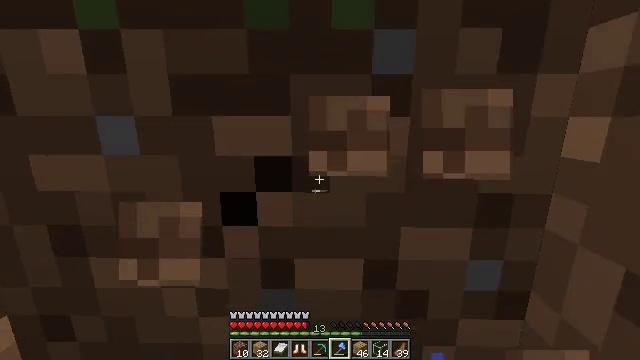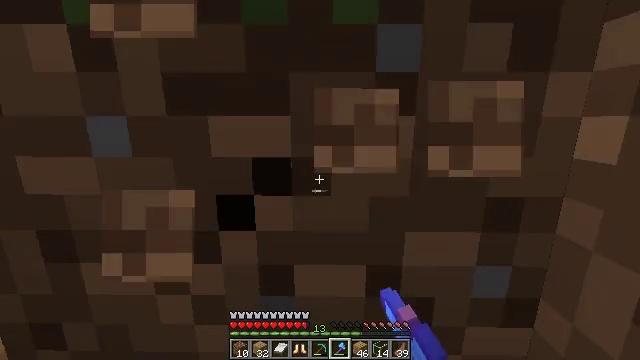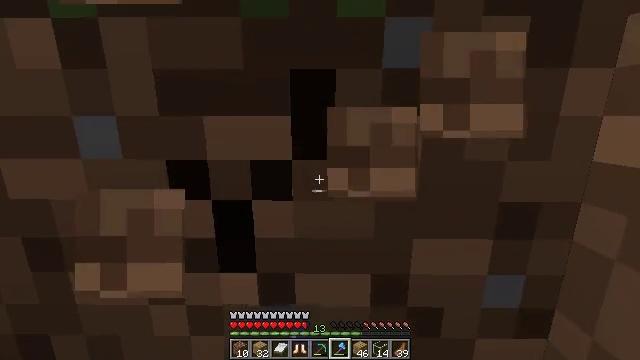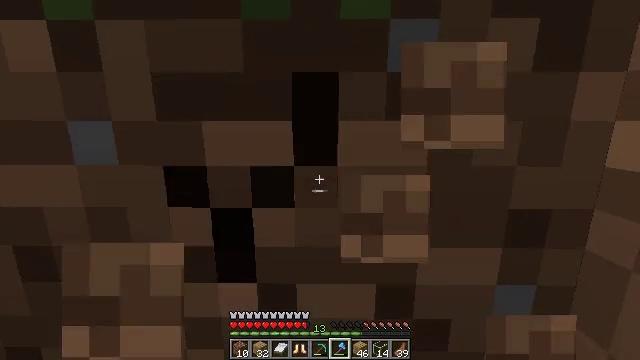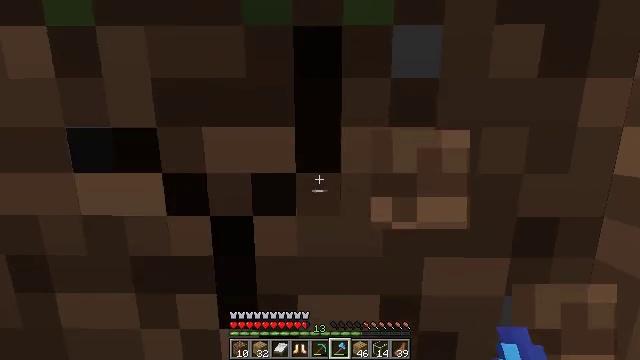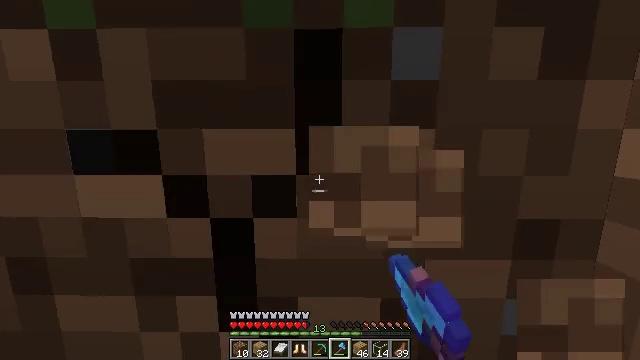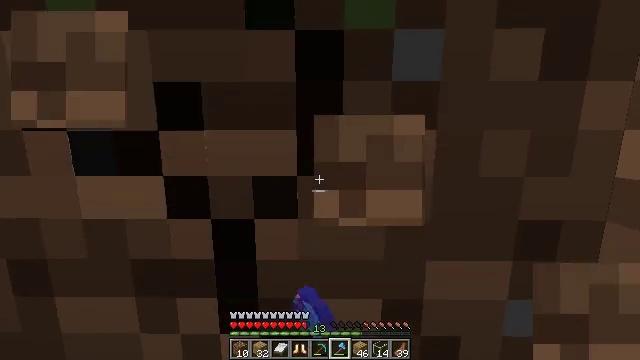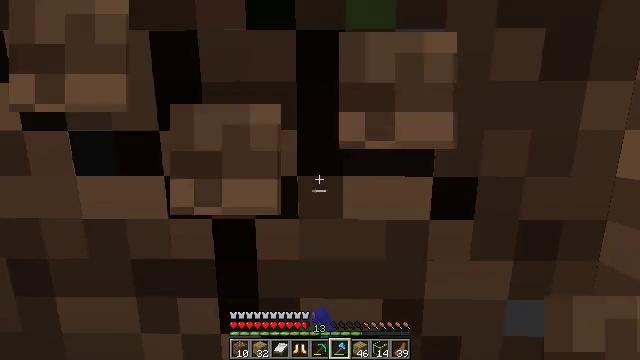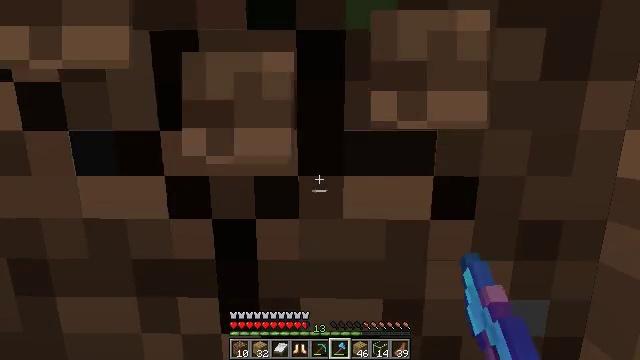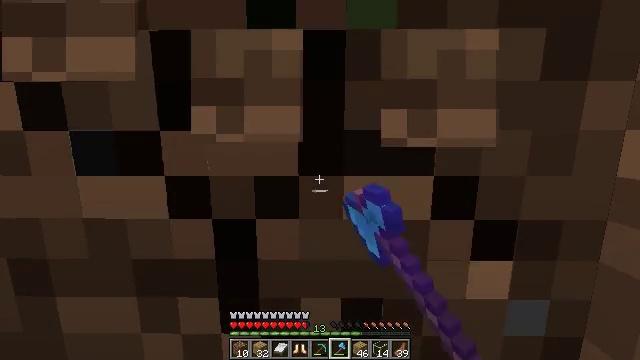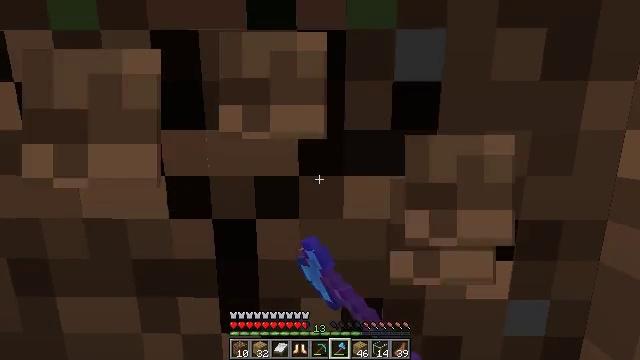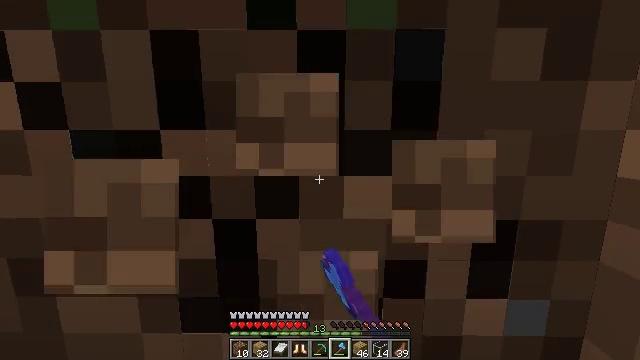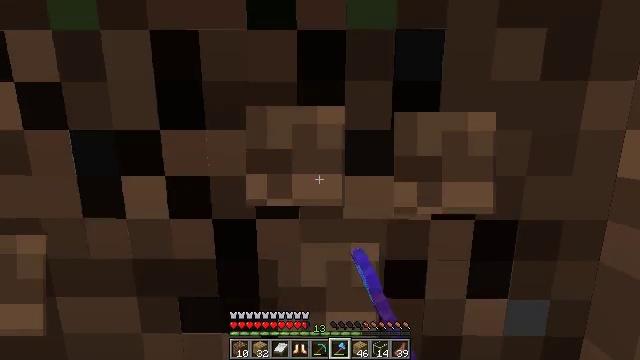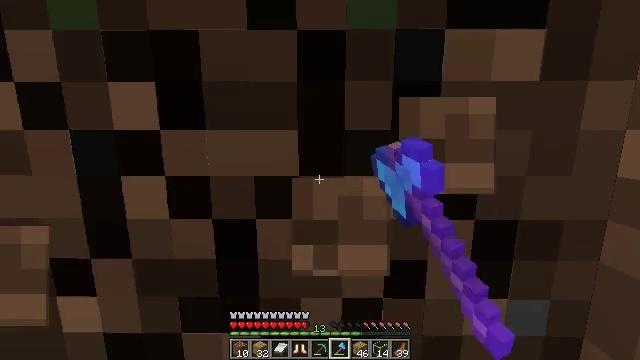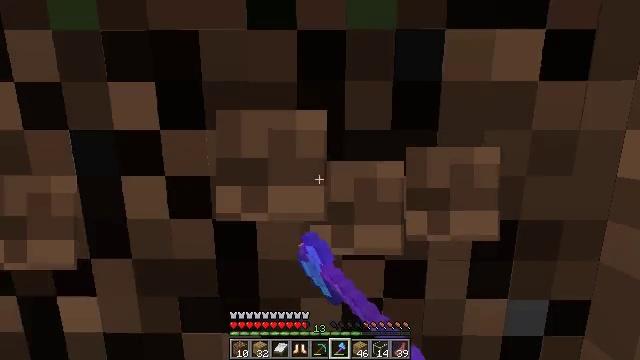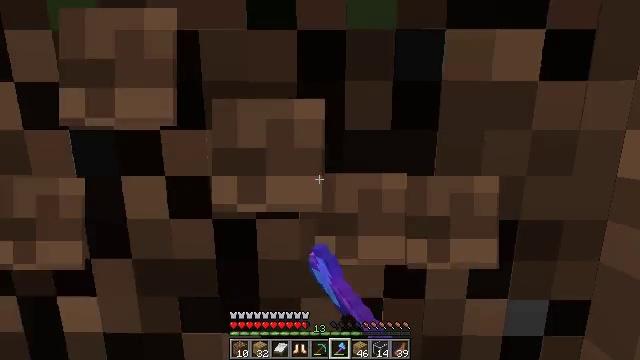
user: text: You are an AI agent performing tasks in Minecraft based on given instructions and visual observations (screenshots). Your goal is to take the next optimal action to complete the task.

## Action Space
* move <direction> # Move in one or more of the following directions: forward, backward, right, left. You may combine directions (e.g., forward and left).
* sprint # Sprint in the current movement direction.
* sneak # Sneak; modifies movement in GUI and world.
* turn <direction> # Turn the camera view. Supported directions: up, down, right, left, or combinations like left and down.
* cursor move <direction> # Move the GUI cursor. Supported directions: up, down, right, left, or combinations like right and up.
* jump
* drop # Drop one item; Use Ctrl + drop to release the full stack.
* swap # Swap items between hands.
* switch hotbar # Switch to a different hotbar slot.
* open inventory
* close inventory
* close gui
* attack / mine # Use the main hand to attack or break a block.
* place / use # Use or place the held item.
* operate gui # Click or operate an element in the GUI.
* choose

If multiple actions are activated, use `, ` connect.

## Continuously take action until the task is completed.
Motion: motion action
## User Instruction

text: Gather grass block for landscaping.
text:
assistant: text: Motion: attack / mine
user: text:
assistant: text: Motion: attack / mine
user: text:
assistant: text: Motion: turn up, attack / mine
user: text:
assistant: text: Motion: turn up, attack / mine
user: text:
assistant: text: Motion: attack / mine
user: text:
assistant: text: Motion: attack / mine
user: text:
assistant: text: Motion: attack / mine
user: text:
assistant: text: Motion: attack / mine
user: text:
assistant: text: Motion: attack / mine
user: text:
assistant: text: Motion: attack / mine
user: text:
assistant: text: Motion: attack / mine
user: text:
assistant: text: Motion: attack / mine
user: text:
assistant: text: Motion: attack / mine
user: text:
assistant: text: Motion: attack / mine
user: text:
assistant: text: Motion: attack / mine
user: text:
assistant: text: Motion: attack / mine
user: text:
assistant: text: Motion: attack / mine
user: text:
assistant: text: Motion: attack / mine
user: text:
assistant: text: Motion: attack / mine
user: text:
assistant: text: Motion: attack / mine
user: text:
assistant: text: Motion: attack / mine